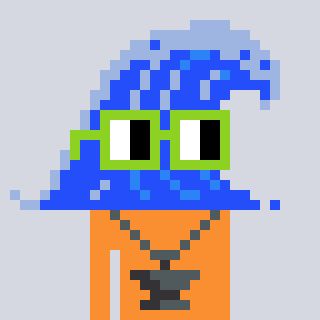
a pixel art character with square light green glasses, a wave-shaped head and a orange-colored body on a cool background